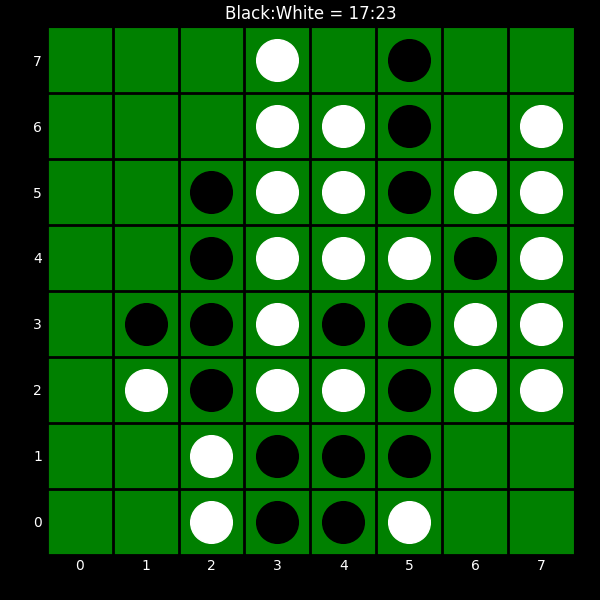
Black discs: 17
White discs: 23